Field crop: tomato
Growth stage: 2
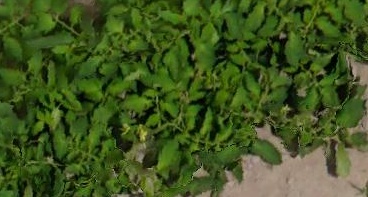
Species: tomato